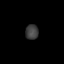
Tissue: lung
Cell type: Epithelial cells
Senescence score: 0.2397
Nuclear area (px): 194
Mean DAPI intensity: 61.052